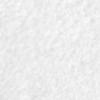
Label: no_change